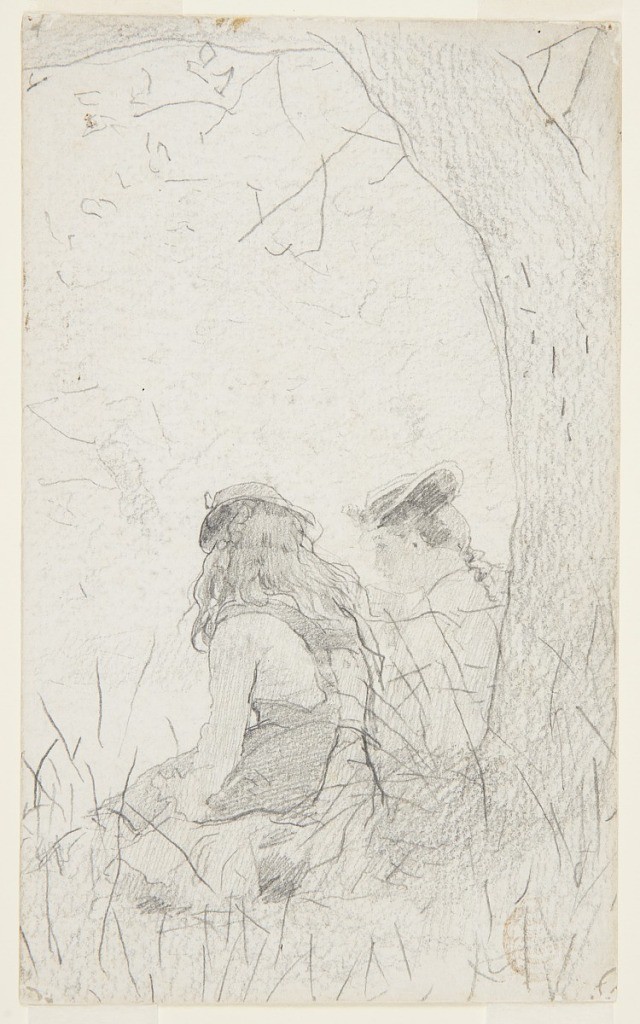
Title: Two Girls Seated on a Bank
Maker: Winslow Homer, American, 1836–1910
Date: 1879
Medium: Graphite on heavy off-white wove paper
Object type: Drawing
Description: Two girls, viewed from behind, sit in the shadow under a tree.